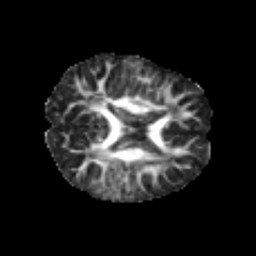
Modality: FA
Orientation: axial
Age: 6
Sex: male
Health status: healthy